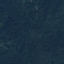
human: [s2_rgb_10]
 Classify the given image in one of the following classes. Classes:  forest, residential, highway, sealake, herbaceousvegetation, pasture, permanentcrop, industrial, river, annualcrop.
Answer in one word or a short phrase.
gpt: Forest